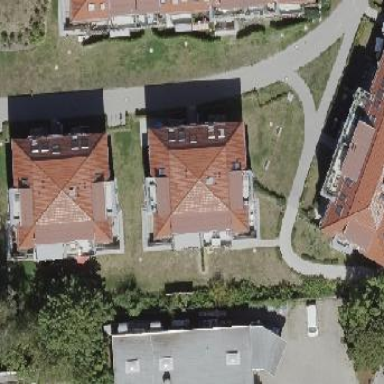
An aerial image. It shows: Residential building that serves as kindergarten.